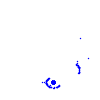
Particle: electron